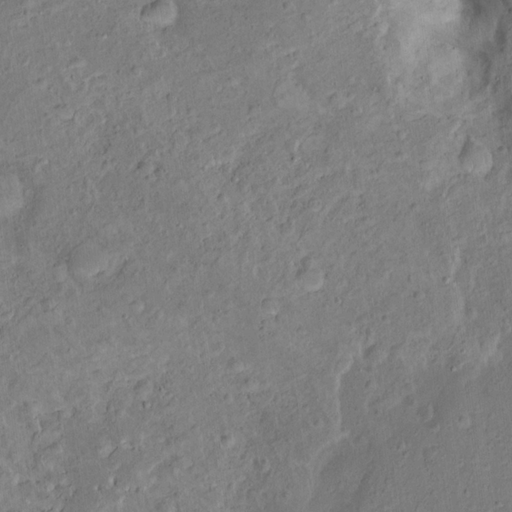
Objects detected: cone